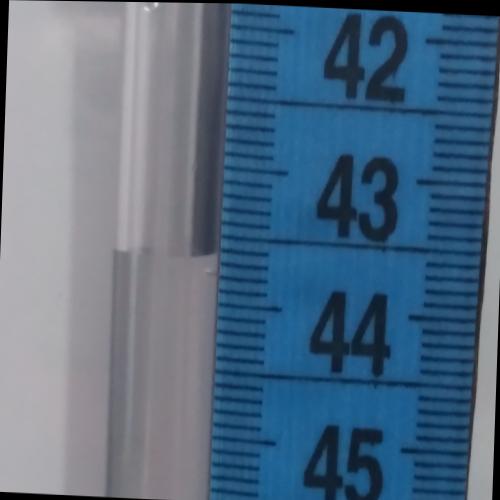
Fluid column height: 43.6 cm